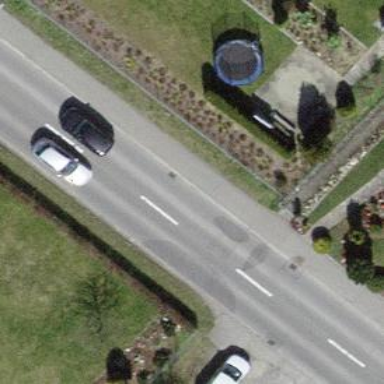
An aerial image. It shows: Sidewalk along the footway.